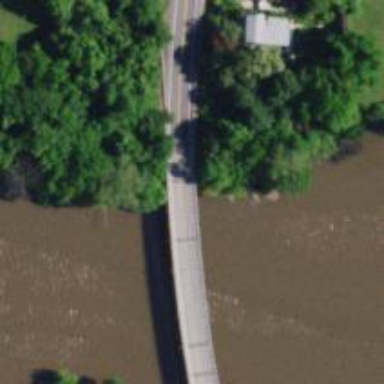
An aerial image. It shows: Secondary road with bridge.